CT reconstruction: vmi40
Segmentation target: lesions
Patient: F, age 69
Metal implant: no
Axial slice:
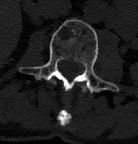
Sagittal slice:
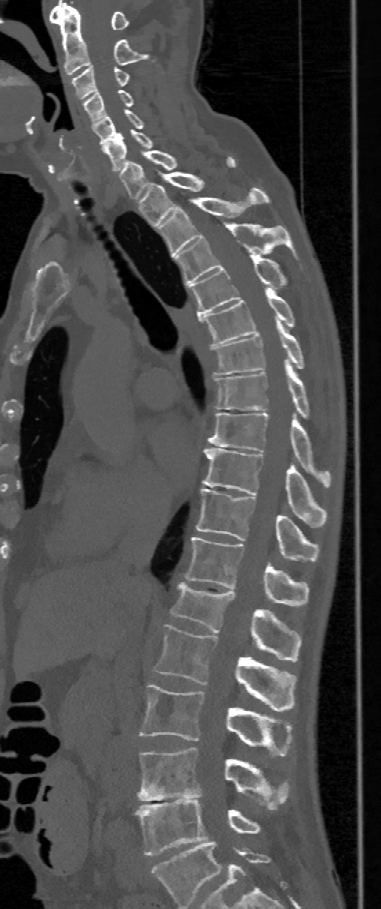